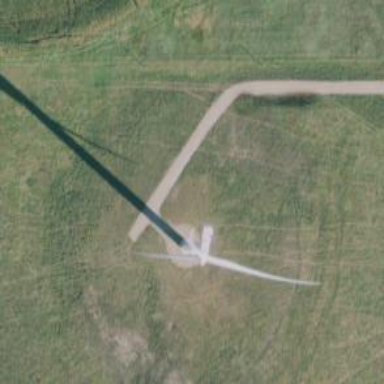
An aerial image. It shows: Wind generator using horizontal axis wind turbines.